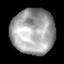
Tissue: lung
Cell type: T cells
Senescence score: 0.2036
Nuclear area (px): 1944
Mean DAPI intensity: 162.2